Interaction volume radius: 5 \u00c5
Interaction volume height: 30 \u00c5
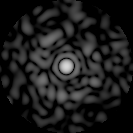
Disorder parameter: 0.8329